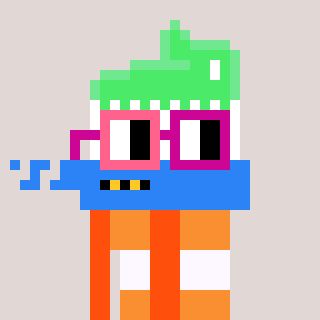
a pixel art character with square pink and red glasses, a toothbrush-shaped head and a orange-colored body on a warm background